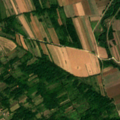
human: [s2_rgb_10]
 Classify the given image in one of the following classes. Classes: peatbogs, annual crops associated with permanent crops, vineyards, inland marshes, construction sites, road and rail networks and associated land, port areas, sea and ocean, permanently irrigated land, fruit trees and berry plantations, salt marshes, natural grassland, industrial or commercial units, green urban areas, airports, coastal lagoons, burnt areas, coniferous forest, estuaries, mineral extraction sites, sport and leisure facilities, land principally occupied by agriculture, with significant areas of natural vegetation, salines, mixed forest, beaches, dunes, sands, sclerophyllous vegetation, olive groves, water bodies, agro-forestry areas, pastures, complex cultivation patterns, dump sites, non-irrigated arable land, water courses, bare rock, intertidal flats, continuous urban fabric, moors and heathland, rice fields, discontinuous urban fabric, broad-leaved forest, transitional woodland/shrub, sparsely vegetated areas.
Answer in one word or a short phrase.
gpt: non-irrigated arable land, land principally occupied by agriculture, with significant areas of natural vegetation, broad-leaved forest, transitional woodland/shrub